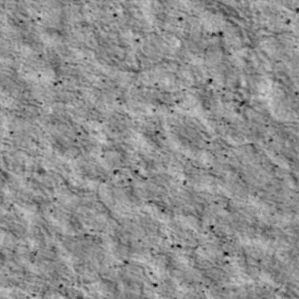
Label: non_frost